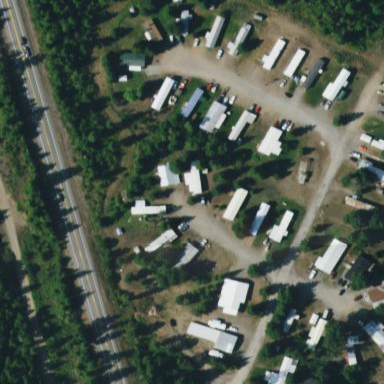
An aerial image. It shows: Residential area known as trailer park.